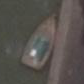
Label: civil